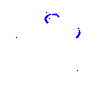
Particle: proton